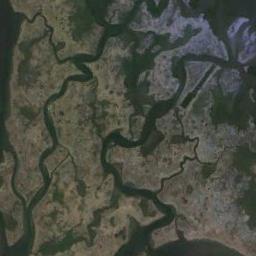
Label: wetland